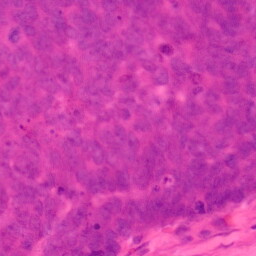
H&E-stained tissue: Colon